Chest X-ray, AP view. Patient: 46 years old, sex F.
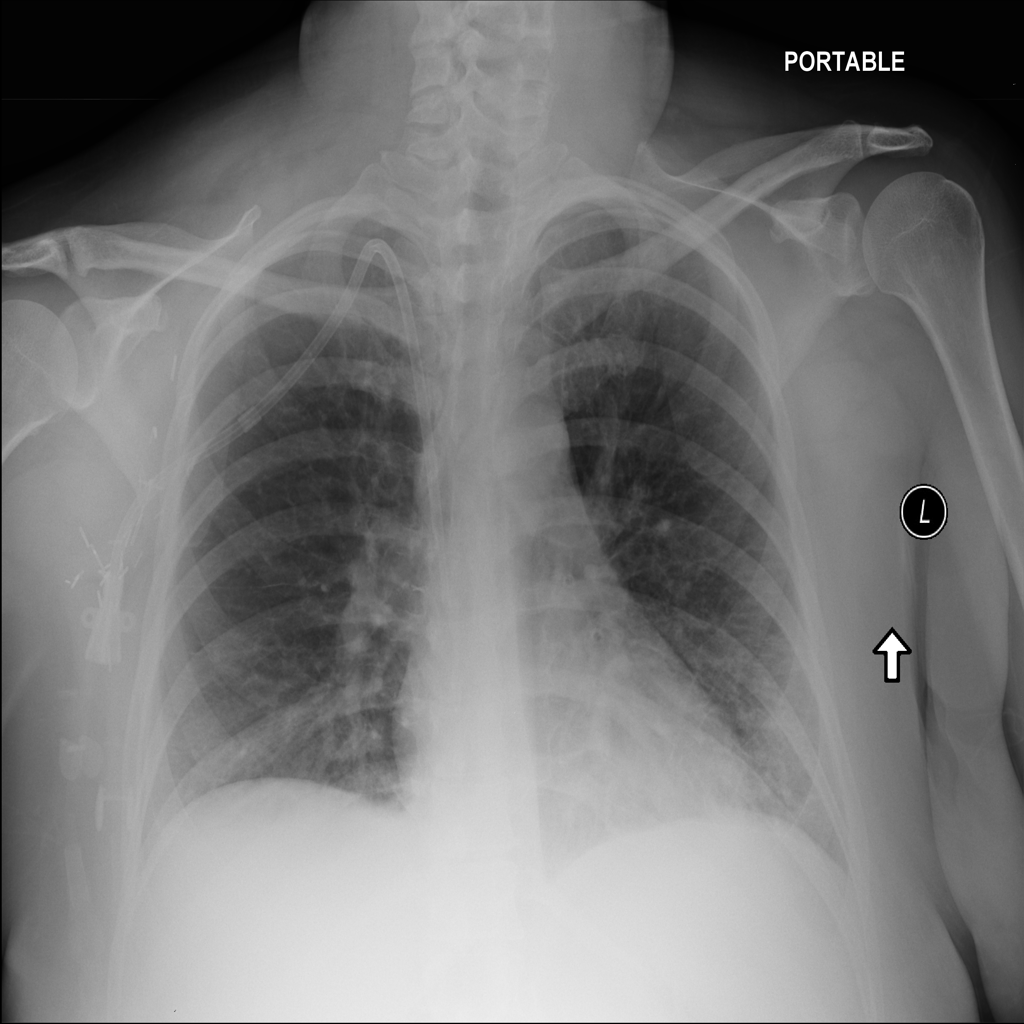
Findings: Atelectasis, Effusion